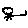
Label: tree